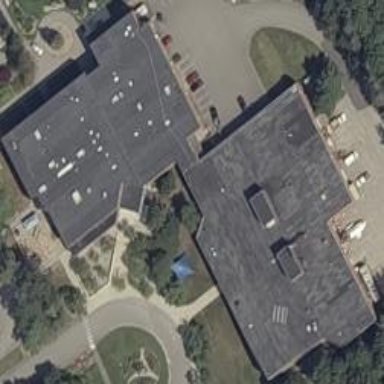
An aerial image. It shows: School building.